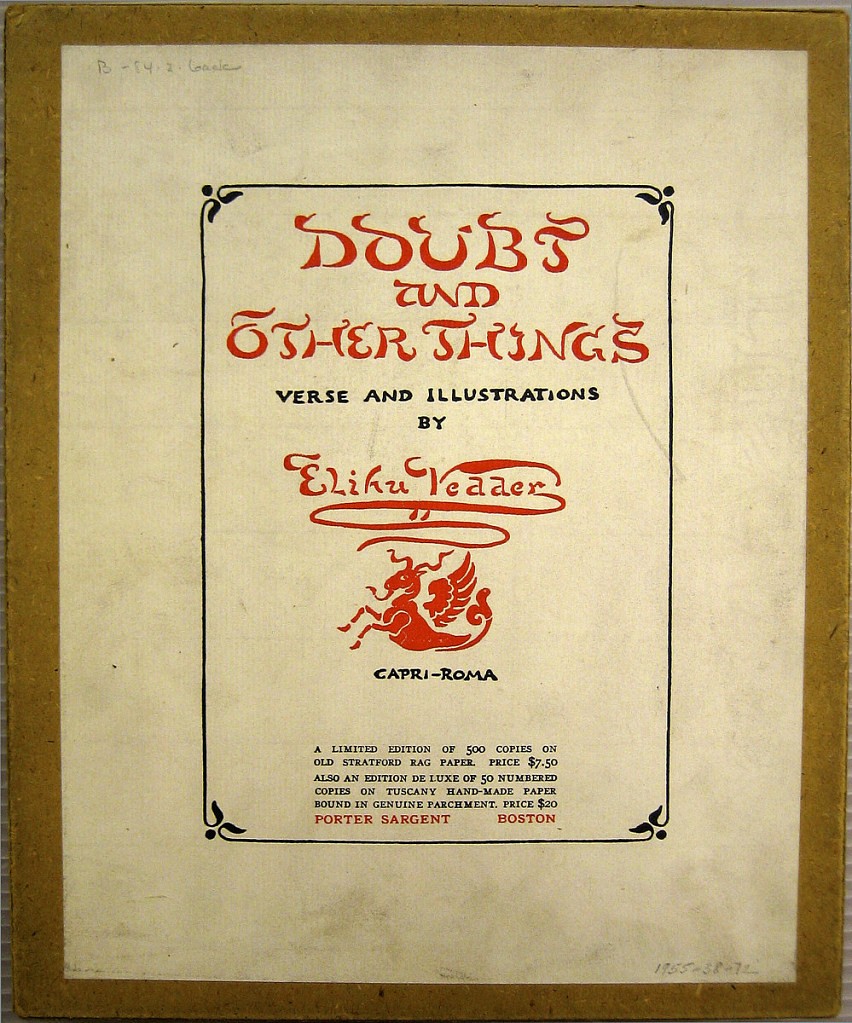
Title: Doubt and other things...
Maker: Elihu Vedder, American, 1836 – 1923
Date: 1922
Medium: Printed in black, red ink on white paper. Illustrations in color; black and white. Bound in boards.
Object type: Book
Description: Verse and illustrations, by Elihu Vedder... Boston, P. Sargent, 1922. 2 p. 1., 9 -289 ['] p. Col. mounted front., illus. (part mounted). Title in red and black.